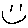
Label: smiley face